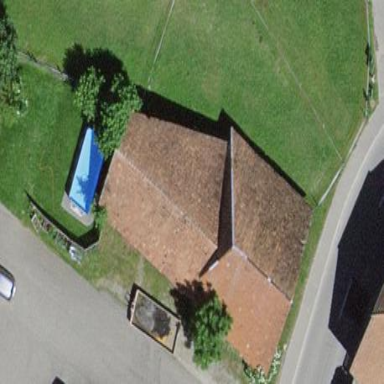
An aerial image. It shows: Barn.